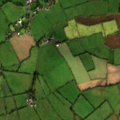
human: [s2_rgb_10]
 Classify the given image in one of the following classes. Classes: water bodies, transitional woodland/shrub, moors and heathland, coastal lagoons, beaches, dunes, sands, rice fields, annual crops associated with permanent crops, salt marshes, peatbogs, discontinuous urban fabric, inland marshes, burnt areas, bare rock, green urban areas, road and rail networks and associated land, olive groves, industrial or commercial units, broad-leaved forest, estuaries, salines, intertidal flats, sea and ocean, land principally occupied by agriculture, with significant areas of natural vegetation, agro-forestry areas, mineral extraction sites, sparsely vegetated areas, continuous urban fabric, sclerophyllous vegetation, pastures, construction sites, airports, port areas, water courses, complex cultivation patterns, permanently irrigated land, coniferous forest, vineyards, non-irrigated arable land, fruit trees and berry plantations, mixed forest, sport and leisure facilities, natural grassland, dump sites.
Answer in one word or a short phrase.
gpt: pastures